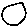
Label: circle